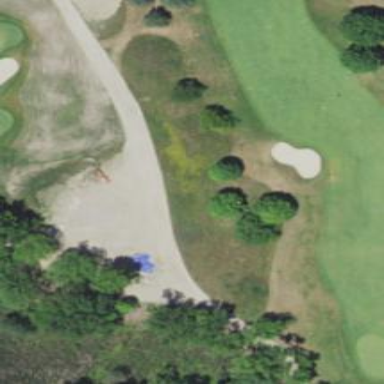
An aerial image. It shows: Grassy fairway on golf course.